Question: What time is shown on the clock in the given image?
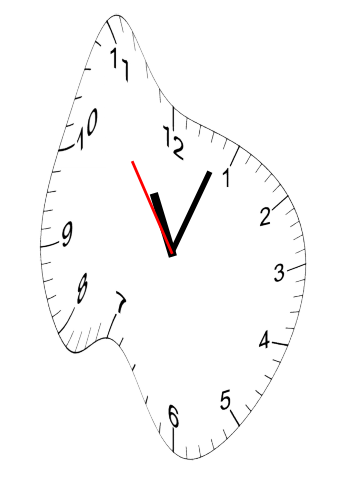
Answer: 11:03:54